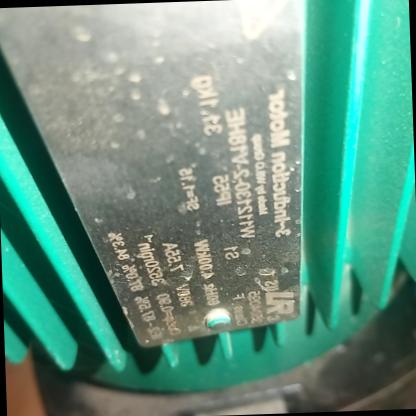
Klasa: tabliczka-znamionowa